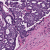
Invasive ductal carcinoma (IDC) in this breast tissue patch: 1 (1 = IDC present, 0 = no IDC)